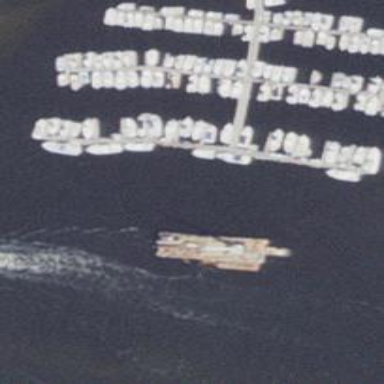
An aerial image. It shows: Man-made pier.